Question: Various Java classes which i used for this purpose are
'''
public class GoogleConnectInterceptor extends SpringSocialSecurityConnectInterceptor<Google>{
}
'''
This class provides the connector interface:
'''
public class GoogleProviderConfig extends AbstractProviderConfig<Google>{
@Autowired
private ConnectInterceptor<Google> googleConnectInterceptor;
@Override
protected ConnectInterceptor<Google> getConnectInterceptor() {
return googleConnectInterceptor;
}
}
'''
and this is my controller class method
'''
@RequestMapping("/protected/google")
public String helloGoogleProtectedWorld(Map model) {
model.put("userName", getUserName());
// Display on the jsp which security level the page is intended for
model.put("securityLevel", "LinkedIn Protected");
return "helloWorld";
}
'''
and in the following class i am giving the all the configuration needed for the connection between facebook twitter and linkedin. here i this app i am able tp login using facebook, twitter and linkedin but failed in case of google
'''
@Configuration
@EnableTransactionManagement
@EnableSocial
@PropertySource("classpath:/environment.properties")
public class SocialConfig implements SocialConfigurer {
// Handle to users connection repository - allows us to set connection sign up in post construct
private JdbcUsersConnectionRepository usersConnectionRepository;
@Autowired(required=false)
private SpringSocialSecurityConnectionSignUp springSocialSecurityConnnectionSignUp;
@Bean
public DataSource dataSource() {
EmbeddedDatabaseBuilder builder = new EmbeddedDatabaseBuilder();
return builder.setType(EmbeddedDatabaseType.H2).build();
}
@Bean
public DataSourceTransactionManager transactionManager(DataSource dataSource)
{
return new DataSourceTransactionManager(dataSource);
}
@Override
public void addConnectionFactories(
ConnectionFactoryConfigurer cfConfig,
Environment env) {
cfConfig.addConnectionFactory(new TwitterConnectionFactory(
env.getProperty("twitter.consumerKey"),
env.getProperty("twitter.consumerSecret")
));
cfConfig.addConnectionFactory(new FacebookConnectionFactory(
env.getProperty("facebook.clientId"),
env.getProperty("facebook.clientSecret")
));
cfConfig.addConnectionFactory(new LinkedInConnectionFactory(
env.getProperty("linkedin.consumerKey"),
env.getProperty("linkedin.consumerSecret")
));
cfConfig.addConnectionFactory(new GoogleConnectionFactory(
env.getProperty("google.clientId"),
env.getProperty("google.clientSecret")));
cfConfig.addConnectionFactory(new SpringSocialSecurityConnectionFactory());
}
/**
* This is only needed because the official spring-social-security from SpringSocial is on the classpath
* @return
*/
@Override
public UserIdSource getUserIdSource() {
return new AuthenticationNameUserIdSource();
}
@Override
public UsersConnectionRepository getUsersConnectionRepository(
ConnectionFactoryLocator connectionFactoryLocator) {
usersConnectionRepository = new JdbcUsersConnectionRepository(
dataSource(),
connectionFactoryLocator,
Encryptors.noOpText());
return usersConnectionRepository;
}
@PostConstruct
// Registers a mechanism for implicit sign up if user id available from provider
// Remove if explicit user name selection is required
public void registerConnectionSignUp()
{
usersConnectionRepository.setConnectionSignUp(springSocialSecurityConnnectionSignUp);
}
}
'''
and the below given file is my spring config file:
'''
<?xml version="1.0" encoding="UTF-8"?>
<beans xmlns="http://www.springframework.org/schema/beans"
xmlns:context="http://www.springframework.org/schema/context"
xmlns:tx="http://www.springframework.org/schema/tx"
xmlns:mvc="http://www.springframework.org/schema/mvc" xmlns:xsi="http://www.w3.org/2001/XMLSchema-instance"
xmlns:aop="http://www.springframework.org/schema/aop" xmlns:security="http://www.springframework.org/schema/security"
xsi:schemaLocation=" http://www.springframework.org/schema/beans
http://www.springframework.org/schema/beans/spring-beans-4.0.xsd
http://www.springframework.org/schema/context
http://www.springframework.org/schema/context/spring-context-4.0.xsd
http://www.springframework.org/schema/tx
http://www.springframework.org/schema/tx/spring-tx-4.0.xsd
http://www.springframework.org/schema/mvc
http://www.springframework.org/schema/mvc/spring-mvc-4.0.xsd
http://www.springframework.org/schema/aop
http://www.springframework.org/schema/aop/spring-aop-4.0.xsd
http://www.springframework.org/schema/security
http://www.springframework.org/schema/security/spring-security-3.2.xsd">
<bean
class='org.springframework.beans.factory.config.PropertyPlaceholderConfigurer'>
<property name='location'>
<value>classpath:environment.properties</value>
</property>
</bean>
<!-- Scan classpath for components, including our Social Security Configuration
class -->
<context:component-scan base-package="org.socialsignin.springsocial.security.config.social" >
</context:component-scan>
<context:component-scan base-package="org.socialsignin.springsocial.security" >
</context:component-scan>
<context:component-scan base-package="org.socialsignin.provider" />
<!-- End Spring Social Security -->
<!-- Start Spring Security -->
<security:global-method-security
proxy-target-class="false" >
</security:global-method-security>
<security:authentication-manager alias="authenticationManager">
</security:authentication-manager>
<bean id="accessDecisionManager" class="org.springframework.security.access.vote.UnanimousBased"
xmlns="http://www.springframework.org/schema/beans">
<constructor-arg>
<list>
<bean class="org.springframework.security.access.vote.RoleVoter" />
<bean class="org.springframework.security.access.vote.AuthenticatedVoter" />
</list>
</constructor-arg>
</bean>
<security:http use-expressions="true"
entry-point-ref="springSocialSecurityEntryPoint" xmlns="http://www.springframework.org/schema/security">
<intercept-url pattern="/protected/twitter" access="hasRole('ROLE_USER_TWITTER')" />
<intercept-url pattern="/protected/facebook" access="hasRole('ROLE_USER_FACEBOOK')" />
<intercept-url pattern="/protected/linkedin" access="hasRole('ROLE_USER_LINKEDIN')"/>
<intercept-url pattern="/protected/google" access="hasRole('ROLE_USER_GOOGLE')"/>
<intercept-url pattern="/protected/facebookTwitter" access="hasRole('ROLE_USER_FACEBOOK') and hasRole('ROLE_USER_TWITTER')" />
<intercept-url pattern="/protected/**" access="hasRole('ROLE_USER')" />
<intercept-url pattern="/oauthconnect.jsp" access="hasRole('ROLE_USER')" />
<access-denied-handler ref="springSocialSecurityAccessDeniedHandler"/>
<security:logout logout-url="/logout" />
<anonymous />
<security:custom-filter position="FORM_LOGIN_FILTER"
ref="springSocialSecurityAuthenticationFilter" />
<remember-me services-ref="springSocialSecurityRememberMeServices"
key="springSocialSecurity" />
</security:http>
<bean id="springSocialSecurityEntryPoint"
class="org.springframework.security.web.authentication.LoginUrlAuthenticationEntryPoint">
<property name="loginFormUrl" value="/oauthlogin.jsp"/>
</bean>
<bean id="springSocialSecurityRememberMeServices"
class="org.springframework.security.web.authentication.rememberme.PersistentTokenBasedRememberMeServices">
<property name="userDetailsService" ref="springSocialSecurityUserDetailsService" />
<property name="tokenRepository" ref="tokenRepository" />
<property name="key" value="springSocialSecurity" />
<property name="alwaysRemember" value="true" />
<property name="tokenValiditySeconds" value="3600" />
</bean>
<bean id="tokenRepository"
class="org.springframework.security.web.authentication.rememberme.JdbcTokenRepositoryImpl">
<property name="createTableOnStartup" value="true" />
<property name="dataSource" ref="dataSource" />
</bean>
<!-- End Spring Security -->
<!-- Start Spring Social -->
<!-- Transaction manager for a single JDBC DataSource -->
<bean id="transactionManager" class="org.springframework.jdbc.datasource.DataSourceTransactionManager">
<property name="dataSource"><ref bean="dataSource"/></property>
</bean>
<bean class="org.springframework.social.connect.web.ProviderSignInController">
<constructor-arg value="${application.secureUrl}" />
<property name="signUpUrl" value="/signup" />
<property name="postSignInUrl" value="/authenticate" />
<!-- relies on by-type autowiring for the other constructor-args -->
</bean>
<bean class="org.springframework.social.connect.web.ConnectController">
<!-- relies on by-type autowiring for the constructor-args -->
<property name="interceptors" ref="connectInterceptorList">
</property>
</bean>
<!--
<bean id="dataSource" class="org.apache.commons.dbcp.BasicDataSource"
destroy-method="close">
<property name="driverClassName">
<value>org.hsqldb.jdbcDriver</value>
</property>
<property name="url">
<value>jdbc:hsqldb:mem:socialsignin</value>
</property>
<property name="username">
<value>sa</value>
</property>
<property name="password">
<value></value>
</property>
<property name="defaultAutoCommit">
<value>true</value>
</property>
</bean>
-->
<bean id="textEncryptor" class="org.springframework.security.crypto.encrypt.Encryptors"
factory-method="noOpText" />
<!-- End Spring Social -->
</beans>
'''
And here is my JSp page from where i am redirecting to the Facebook, LinkedIn and Twitter
'''
<html>
<head>
</head>
<body>
<%@ taglib prefix="authz" uri="http://www.springframework.org/security/tags" %>
<authz:authorize access="!hasRole('ROLE_USER')">
<p>Please log in with a third party provider</p>
<form class="login"action="http://localhost:8080/spring-social-security-demo-webapp/signin/twitter" method="POST">
<p><input type="submit" value="Login with Twitter" /></p>
</form>
<form class="login"action="http://localhost:8080/spring-social-security-demo-webapp/signin/facebook" method="POST">
<p><input type="submit" value="Login with Facebook" /></p>
</form>
<form class="login"action="http://localhost:8080/spring-social-security-demo-webapp/signin/linkedin" method="POST">
<p><input type="submit" value="Login with LinkedIn" /></p>
</form>
<form class="login"action="http://localhost:8080/spring-social-security-demo-webapp/signin/google" method="POST">
<p><input type="submit" value="Login with Google" /></p>
</form>
</authz:authorize>
<authz:authorize access="hasRole('ROLE_USER')">
You are already logged in
</authz:authorize>
</body>
</html>
'''

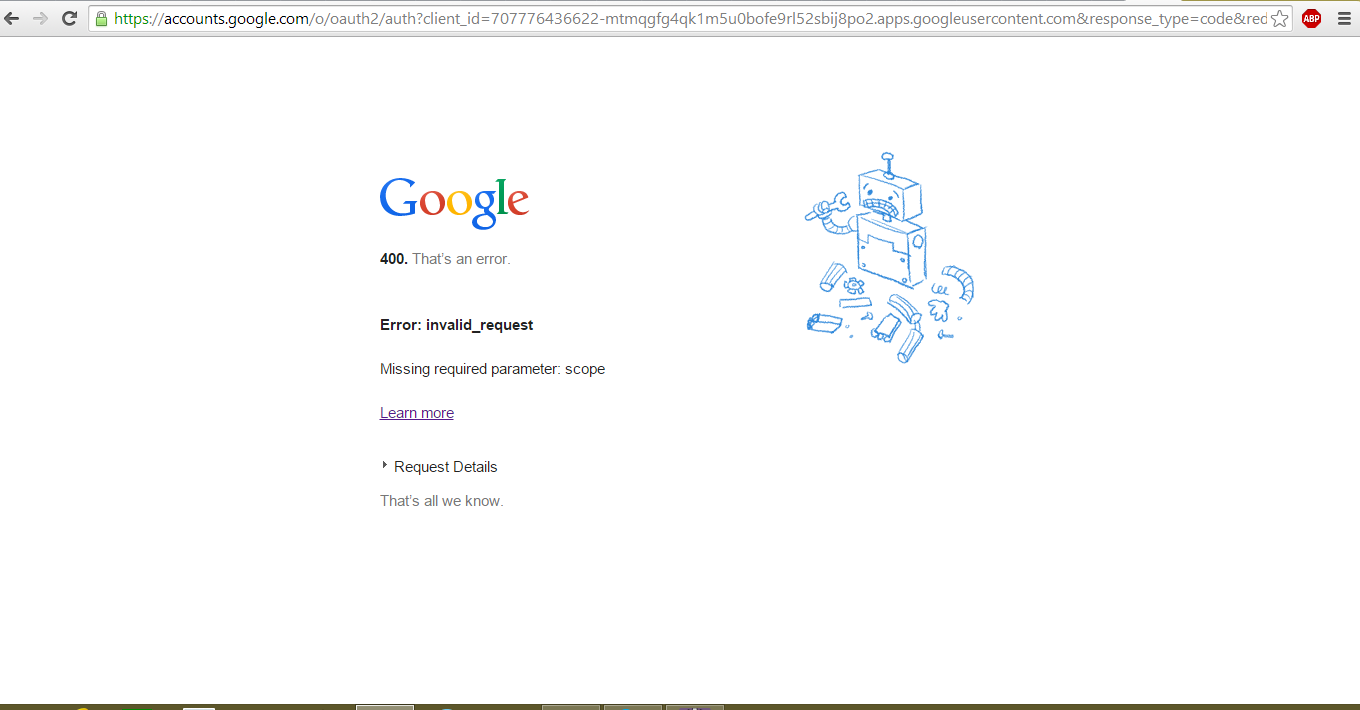
Answer: While using spring-social to login to google via oauth the following is necesary
'''
<form name="go_signin" id="go_signin" action="<c:url value="/signin/google"/>" method="POST">
<button type="submit">Sign In with Google</button>
<input type="hidden" name="scope" value="https://www.googleapis.com/auth/userinfo.profile https://www.googleapis.com/auth/userinfo#email https://www.googleapis.com/auth/plus.me https://www.googleapis.com/auth/tasks https://www-opensocial.googleusercontent.com/api/people" />
</form>
'''
Here is a post that explored a similar problem <URL>
<URL>